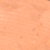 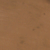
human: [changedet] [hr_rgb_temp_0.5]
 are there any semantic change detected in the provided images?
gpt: The area appears the same.